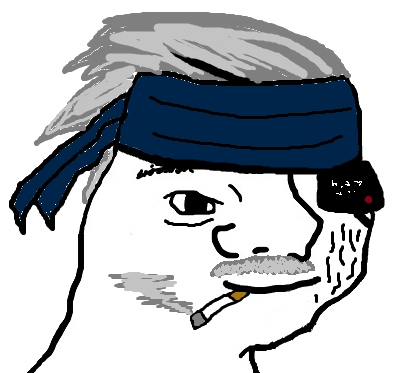
Label: 5_Boomer